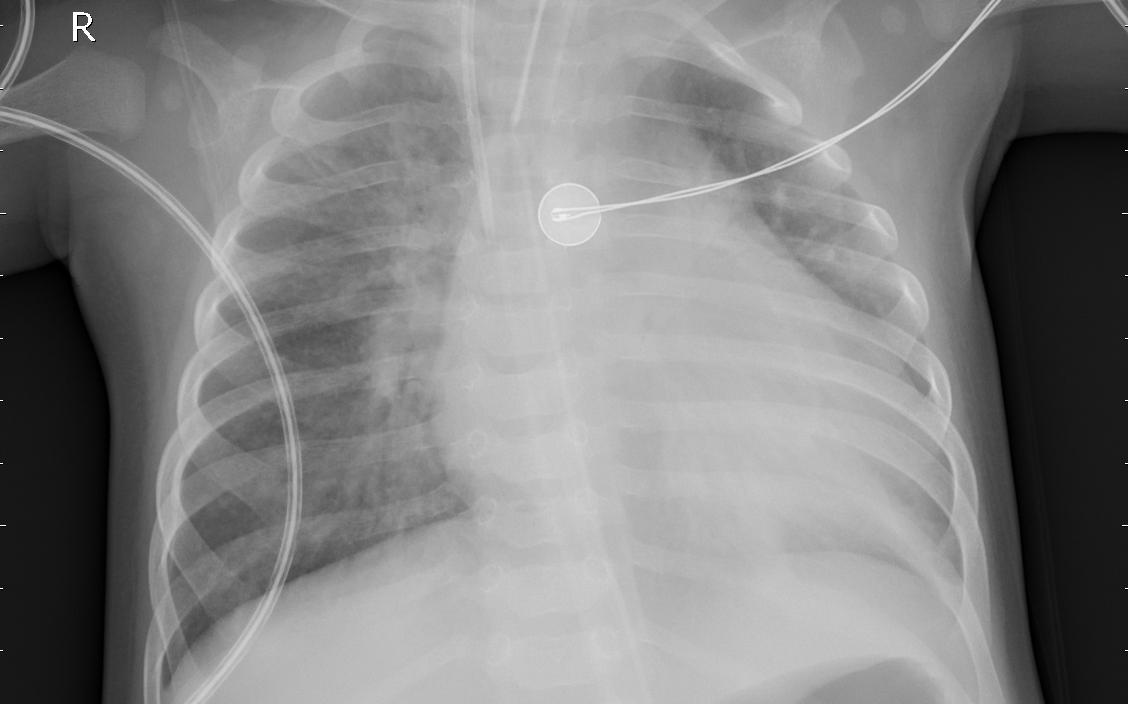
Diagnosis: PNEUMONIA